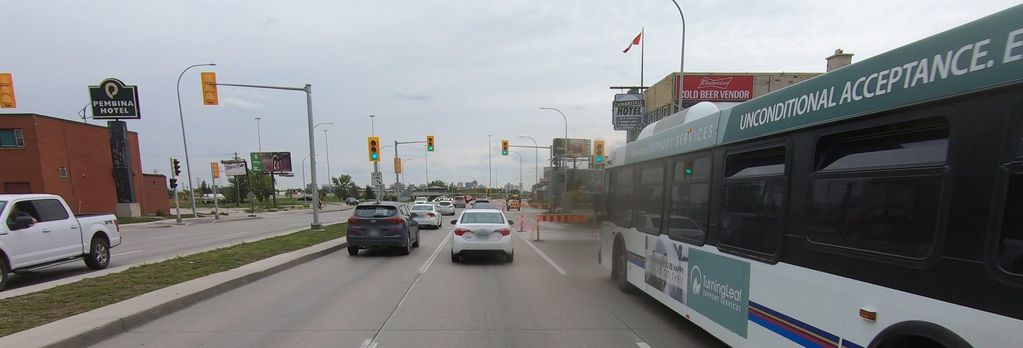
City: winnipeg